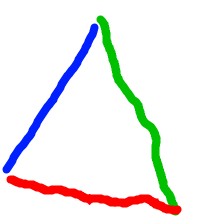
Shape: triangle